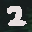
Label: 2